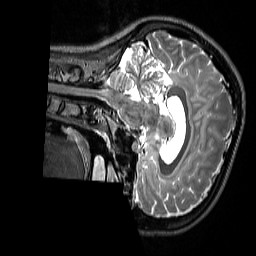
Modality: T2w
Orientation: sagittal
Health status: healthy
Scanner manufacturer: siemens
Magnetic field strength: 3 T
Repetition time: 4.8 s
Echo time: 0.433 s